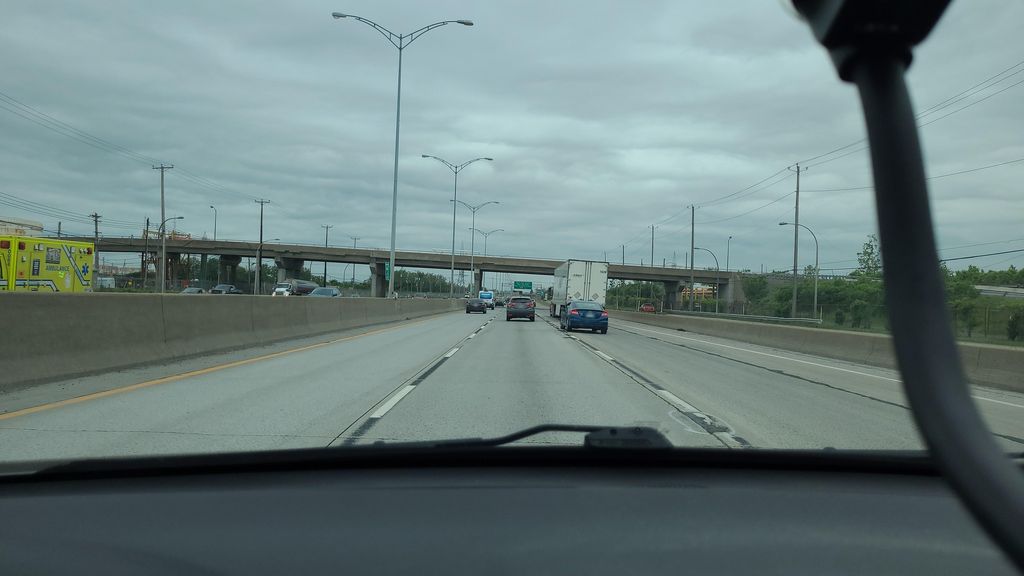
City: montreal